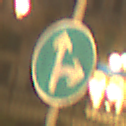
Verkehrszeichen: VorgeschriebeneFahrtrichtungGeradeausOderRechts
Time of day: Night
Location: Outdoor (Urban)
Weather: Clear
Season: NotSpecified
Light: Artificial